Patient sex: M
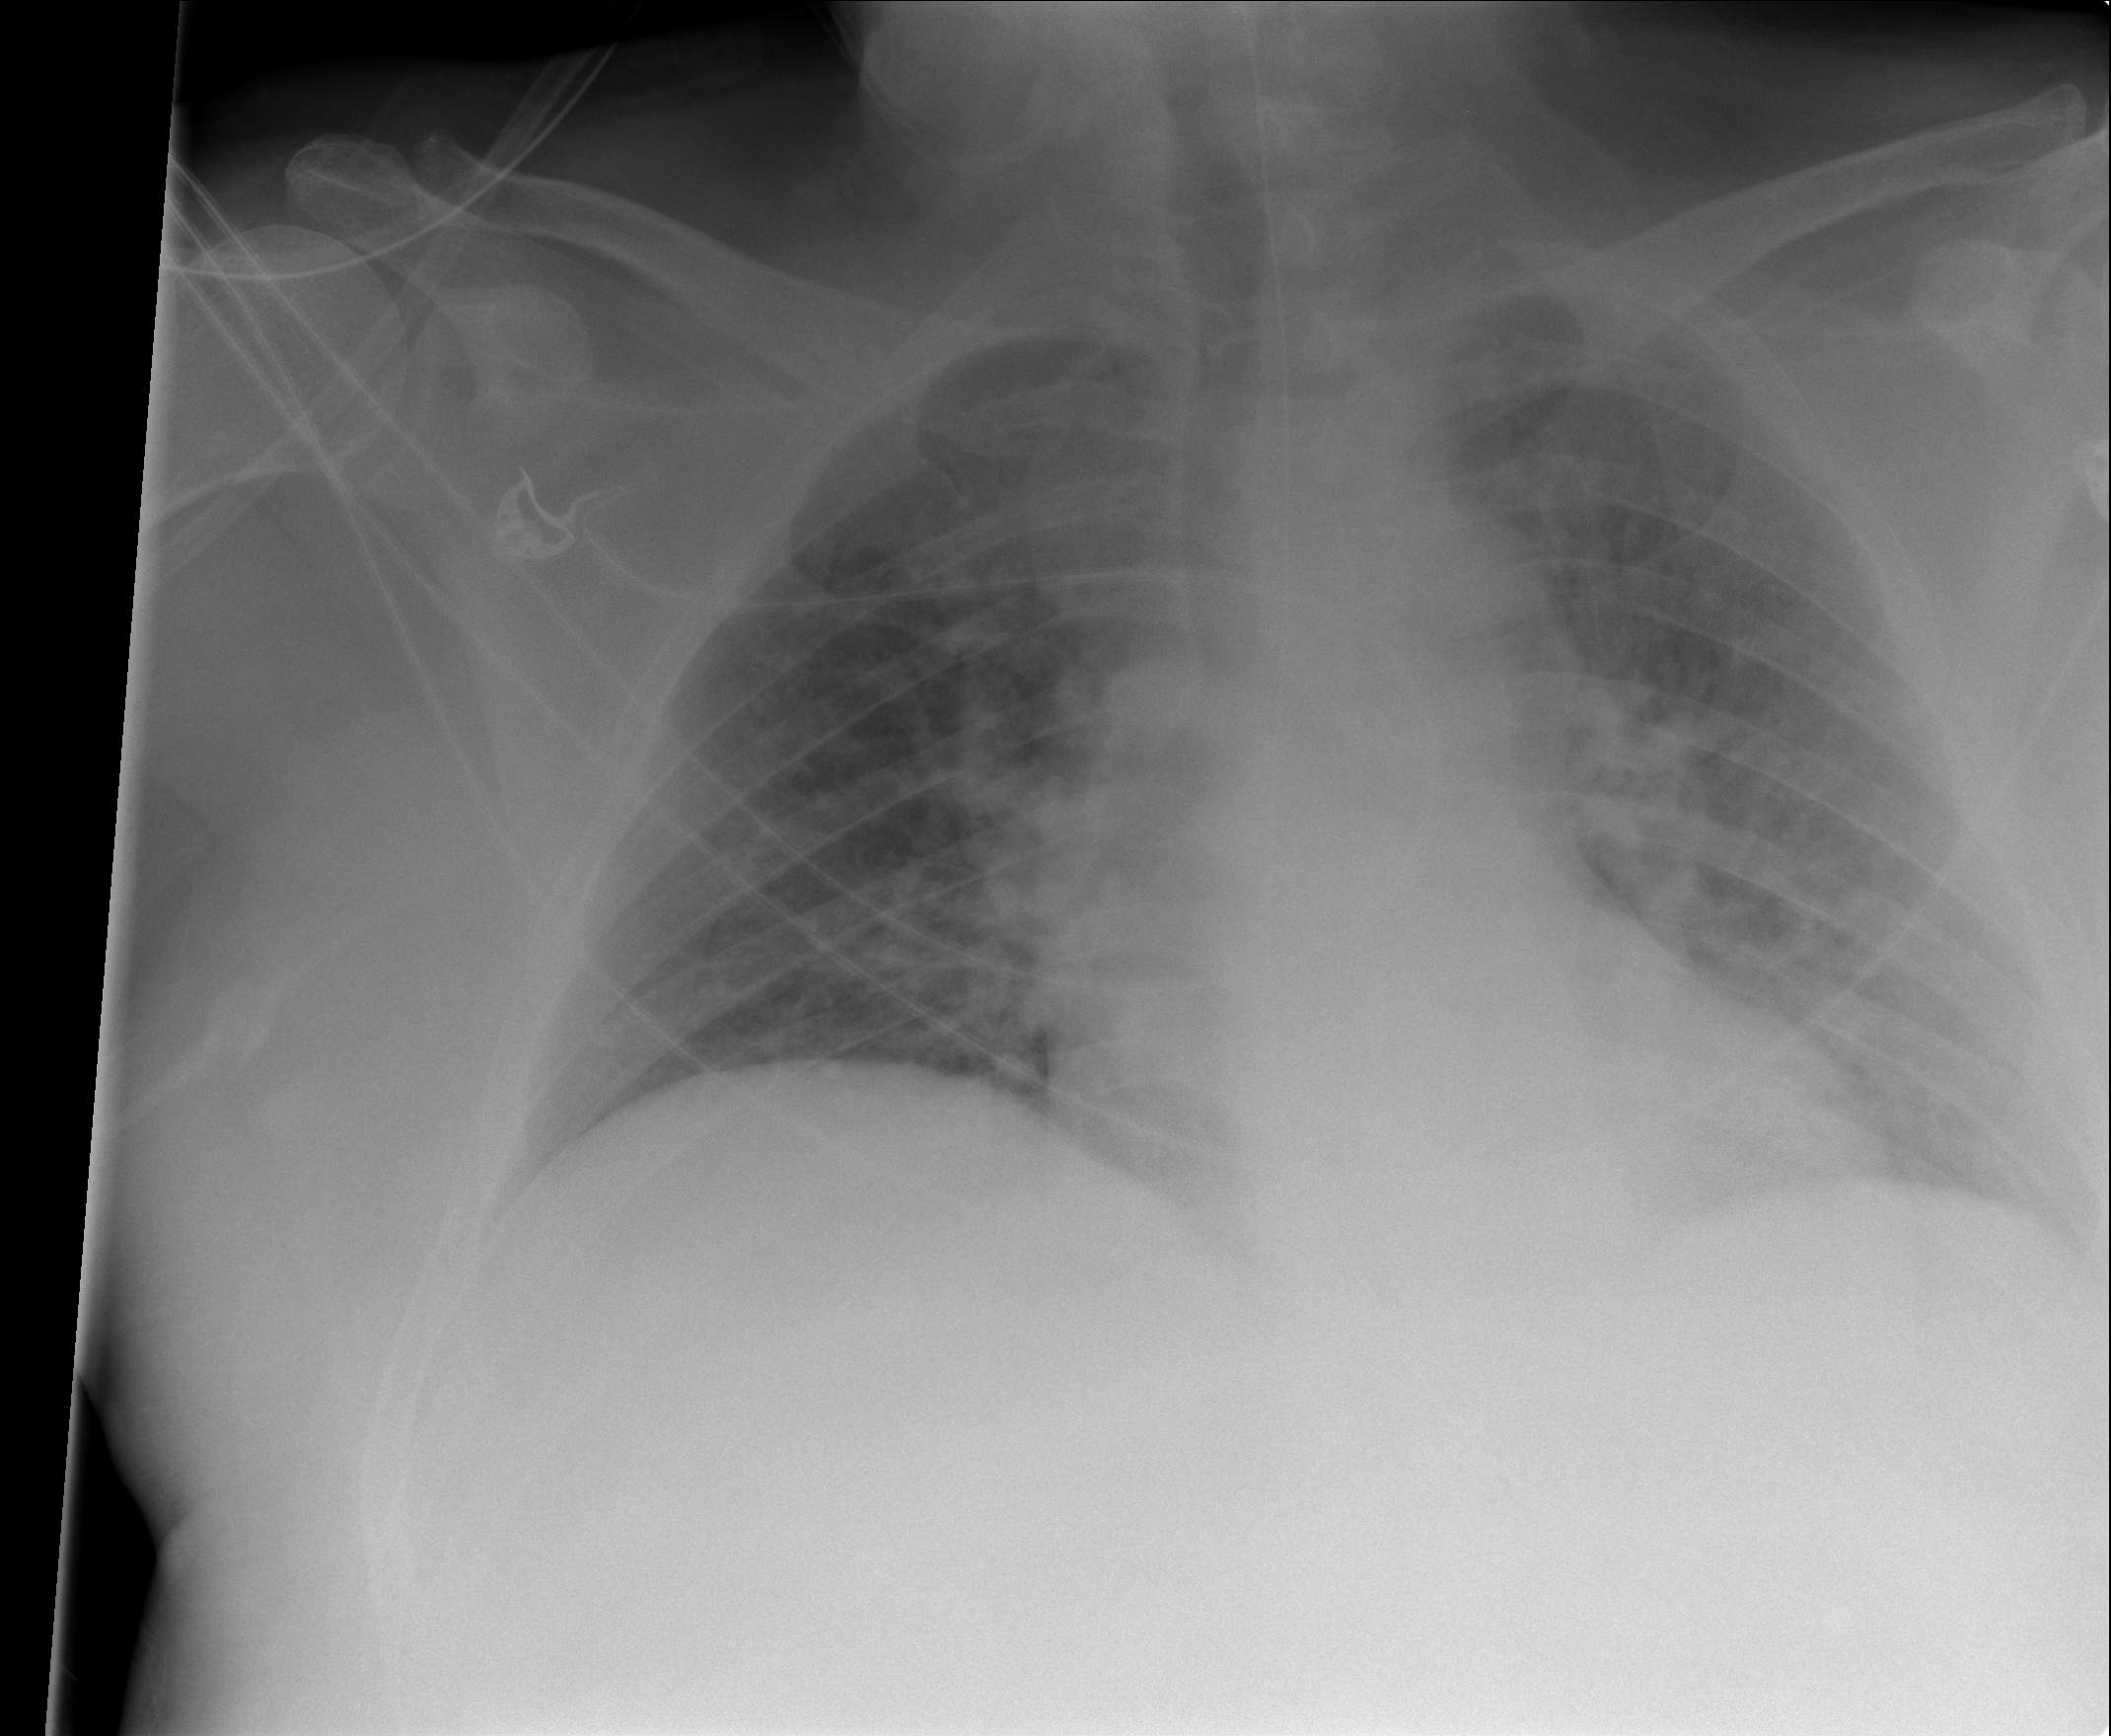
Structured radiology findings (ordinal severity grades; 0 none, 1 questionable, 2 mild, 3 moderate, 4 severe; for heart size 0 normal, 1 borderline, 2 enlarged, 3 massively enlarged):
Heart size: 1
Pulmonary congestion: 2
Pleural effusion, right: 0
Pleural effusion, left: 2
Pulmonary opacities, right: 0
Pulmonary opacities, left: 0
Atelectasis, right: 0
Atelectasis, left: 0